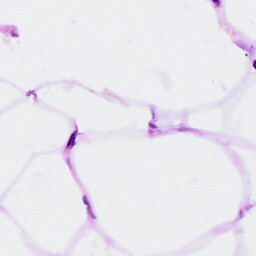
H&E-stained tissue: Breast